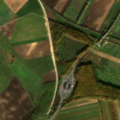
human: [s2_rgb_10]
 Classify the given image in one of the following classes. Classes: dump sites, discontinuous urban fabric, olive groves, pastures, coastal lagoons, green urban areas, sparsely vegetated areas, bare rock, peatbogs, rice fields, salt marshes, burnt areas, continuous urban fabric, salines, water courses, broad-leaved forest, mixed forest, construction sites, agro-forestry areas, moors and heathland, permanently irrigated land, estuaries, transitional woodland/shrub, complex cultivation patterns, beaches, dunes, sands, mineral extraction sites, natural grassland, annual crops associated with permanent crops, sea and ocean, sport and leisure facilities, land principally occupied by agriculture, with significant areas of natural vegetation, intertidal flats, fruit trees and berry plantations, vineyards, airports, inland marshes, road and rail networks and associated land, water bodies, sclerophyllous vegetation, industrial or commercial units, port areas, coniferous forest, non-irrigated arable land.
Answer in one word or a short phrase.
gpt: discontinuous urban fabric, non-irrigated arable land, vineyards, complex cultivation patterns, broad-leaved forest